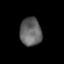
Tissue: prostate
Cell type: T cells
Senescence score: 0.3522
Nuclear area (px): 602
Mean DAPI intensity: 99.463